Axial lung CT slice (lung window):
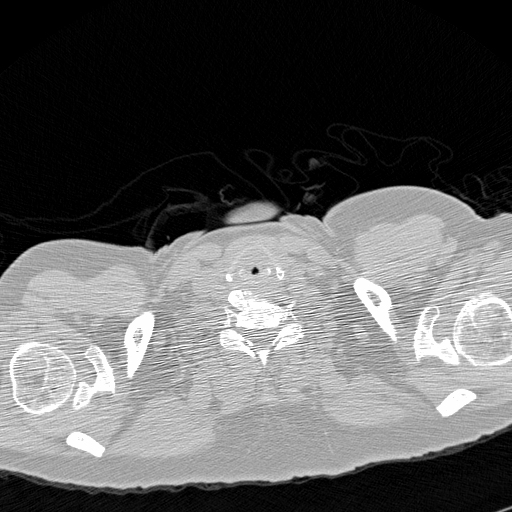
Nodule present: no